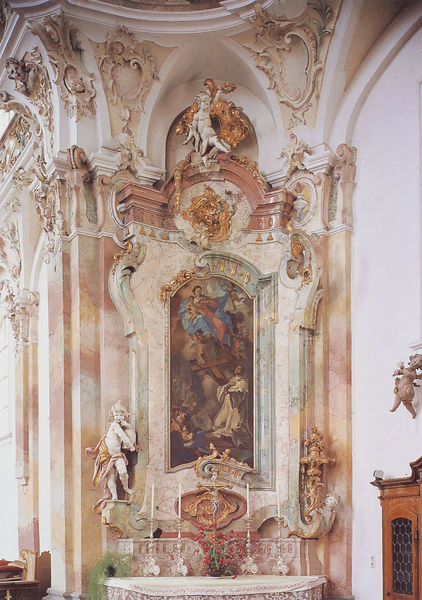
Titel: Birnau, Ausstattung des Innenraums
Künstler: Joseph Anton Feuchtmayer
Standort: Birnau am Bodensee, Wallfahrtskirche (EU - D - BW)
Schlagwörter: gemälde, ausschnitt, blumen, marmor, tisch, barock, kirche, gold, engel, ornamente, kerzen, foto, bögen, kreuz, altar, heiliger, putten, altarbild, emporblickend, seitenaltar, beichtstuhl, spitzendecke, fotografie#